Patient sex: F
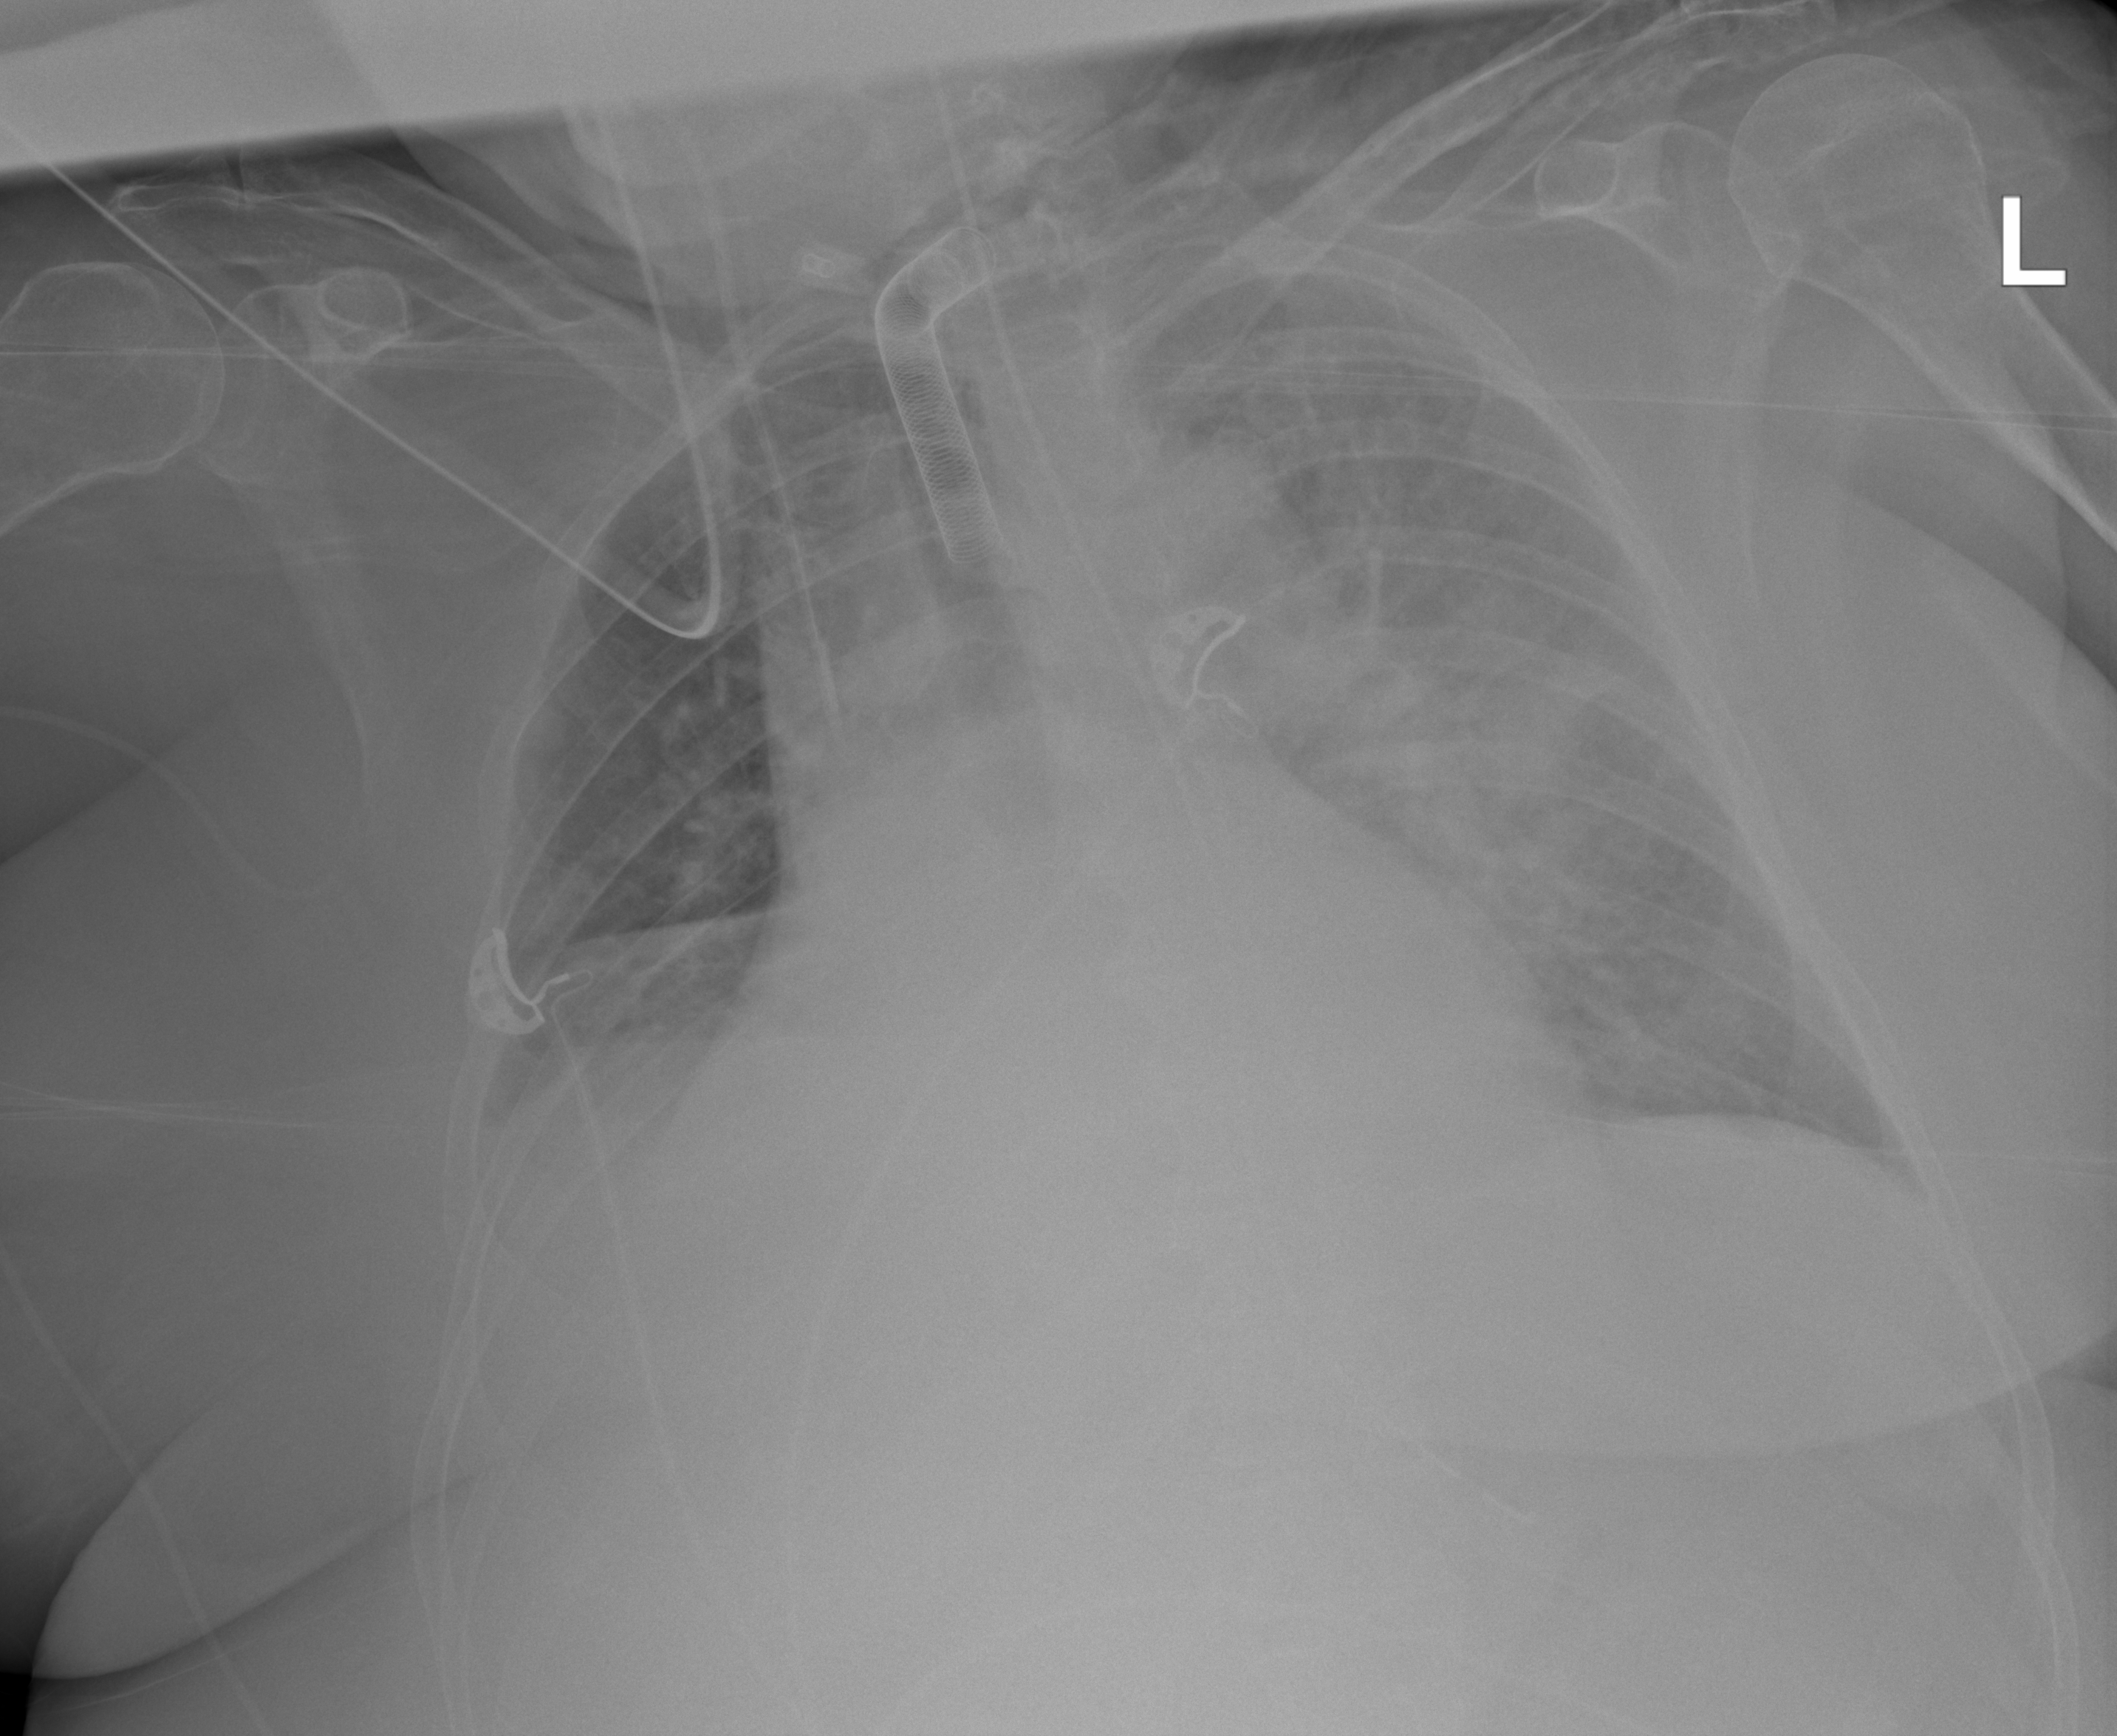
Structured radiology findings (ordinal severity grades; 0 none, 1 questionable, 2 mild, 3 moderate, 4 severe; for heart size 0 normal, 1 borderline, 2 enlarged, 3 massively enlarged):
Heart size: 2
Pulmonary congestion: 3
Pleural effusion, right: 2
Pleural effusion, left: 2
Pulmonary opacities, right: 2
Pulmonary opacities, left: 3
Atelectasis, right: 2
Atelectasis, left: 3